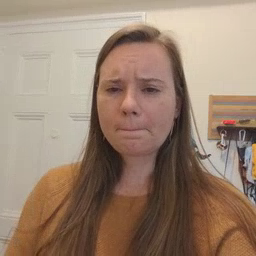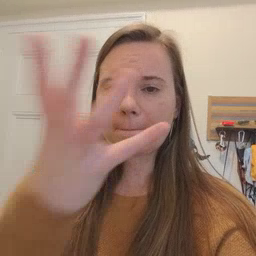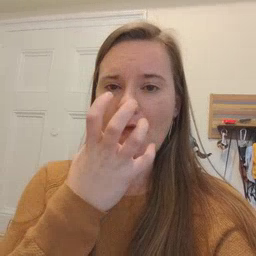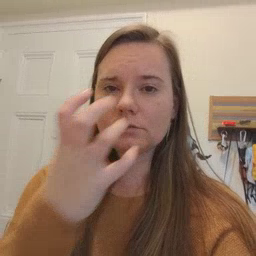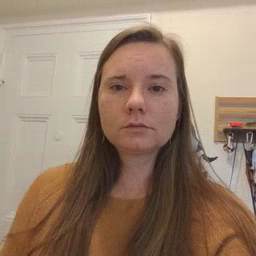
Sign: mad